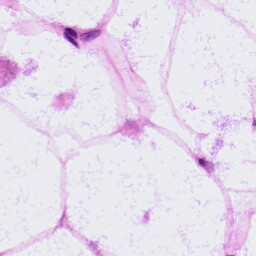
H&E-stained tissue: LymphNode